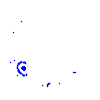
Particle: pion